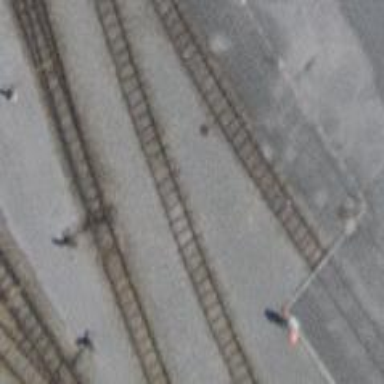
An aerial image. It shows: Narrow-gauge railway service yard with 1 track. The railway is electrified with contact line.